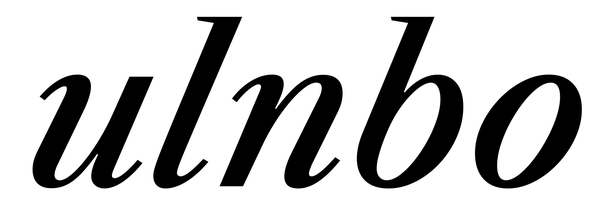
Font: LibreCaslonText-Italic_Medium_Italic